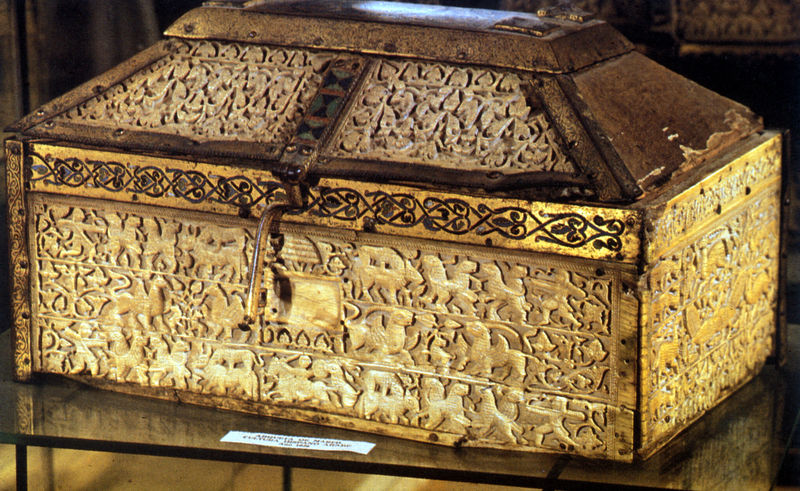
Titel: Elfenbeinkästchen, andalusisch
Künstler: unbekannt
Standort: Burgos
Institution: Archäologisches Museum
Schlagwörter: blau, schatten, gelb, grün, menschen, blumen, braun, glas, holz, licht, schwarz, tisch, rot, schloss, tier, tiere, muster, ornament, alt, band, geschichte, bild, sonne, gold, drei, pflanze, pflanzen, brunnen, relief, schrift, tafel, ornamente, verzierung, streifen, metall, nagel, nägel, nieten, foto, fotografie, bögen, kante, truhe, deckel, messing, zettel, dose, kiste, schachtel, flora, jagd, vitrine, ranke, intarsien, schnitzerei, kasten, verziert, ausstellung, fries, sarg, löwen, jäger, grab, scharnier, antik, mittelalter, krieger, romanik, rechteckig, fauna, museum, beschlag, schatulle, ornamentik, punziert, email, schrein, kästchen, metal, verzierungen, beschläge, schatz, schließe, verschluss, vergoldung, geschnitzt, schnitzen, schnitzereien, schnitzwerk, ausgestellt, wertvoll, beschreibung, elfenbein, box, verstärkung, arche noah, büchse, hebel, riegel, fabeltiere, beschlagen, cassone, elfenbeinschnitzerei, episoden, frise, glastisch, holzeinfassung, muster rand, oernamentfries, reliquiar, sakropharg, shcatz, um 1000